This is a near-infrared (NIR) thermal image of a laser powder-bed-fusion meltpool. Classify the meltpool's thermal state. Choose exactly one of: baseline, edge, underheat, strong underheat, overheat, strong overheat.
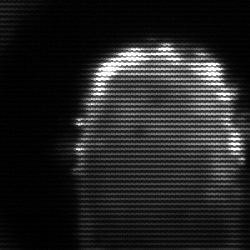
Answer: baseline